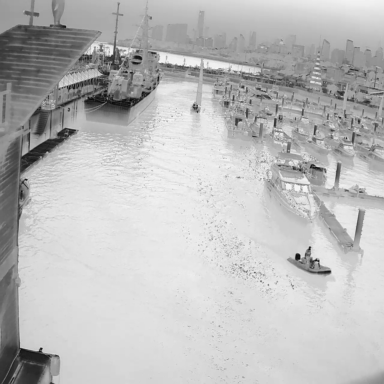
There are four sailboats in the infrared image.